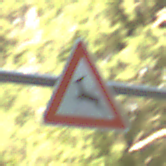
Verkehrszeichen: WildwechselRechts
Umgebung: Outdoor, Nature
Tageszeit: MorningAfternoon
Wetter: Clear
Licht: Natural
Jahreszeit: NotSpecified
Kontrast: LowContrast